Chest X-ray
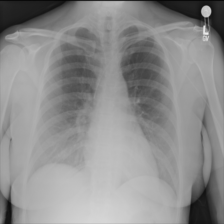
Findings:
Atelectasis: negative
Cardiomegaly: negative
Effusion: negative
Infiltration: negative
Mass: negative
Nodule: negative
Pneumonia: negative
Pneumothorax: negative
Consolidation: negative
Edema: negative
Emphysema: negative
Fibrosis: negative
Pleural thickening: negative
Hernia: negative